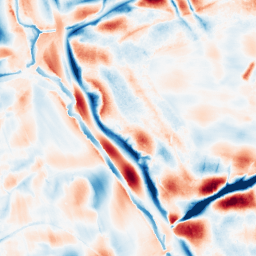
Category: wavelet
Decomposition family: wavelet_biorthogonal
Decomposition parameters: wavelet: bior3.5
level: 5
Upsampling method: sinc_blackman
Upsampling parameters: scale: 2
kernel_size: 8
Upsampling scale: 2